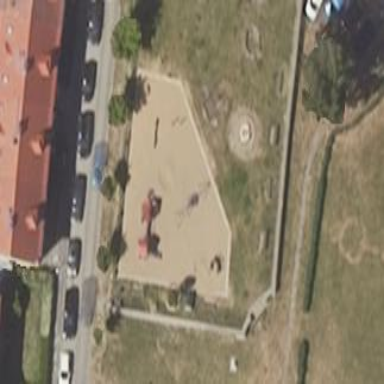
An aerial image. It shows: Playground with sandpit.